Question: I am creating choropleth maps of county level data with ggplot2. I want to highlight multiple-county regions. It is simple enough to overlay a path or polygon of a subset of the county map data, but this leaves "interior" path lines. Is there a way to combine these regions into one group or simply hide the interior lines?
'''
require(ggplot2)
require(maps)
require(maptools)
va <- map_data("county", region="virginia")
ggplot(va, aes(long, lat)) + coord_map() +
geom_polygon(aes(group=group)) +
geom_path(data=subset(va, subregion %in% c("patrick", "henry", "franklin",
"pittsylvania")), aes(group=group), size=1, color="white")
'''
<URL>
EDIT: The above example isn't exactly what I want to do. The code below is more representative of the actual project. The actual maps will be even more detailed than this since they use census tract level data and have geocoded points on top.
'''
va <- map_data("county", region="virginia")
cty <- data.frame(subregion=unique(va$subregion))
cty$stat <- sample.int(nrow(cty))
va <- merge(va, cty, by="subregion")
p <- ggplot(va, aes(long, lat)) + coord_map() +
geom_polygon(aes(group=group, fill=stat), color="grey") +
geom_path(data=subset(va, subregion %in% c("patrick", "henry", "franklin",
"pittsylvania")), aes(group=group), size=1, color="white")
'''

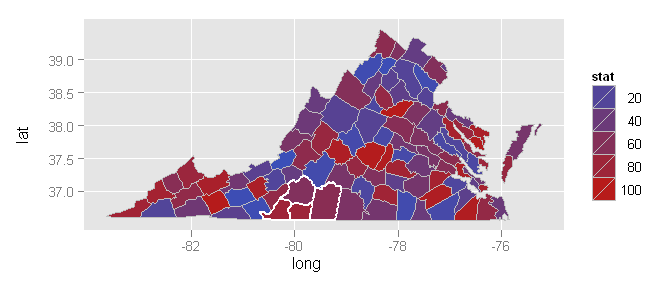
Answer: looking at '?map', you can simply do the following,
'''
boundary <- map("county", regions=c("virginia.patrick", "virginia.henry", "virginia.franklin", "virginia.pittsylvania"), boundary=TRUE, interior=FALSE)
'''
now, for some reason neither 'map_data' nor 'ggplot2:::fortify.map' seem to be happy with this, but it wouldn't be hard to extract the relevant part of 'fortify.map' and get it in a format that pleases coord_map. If you do, I'd suggest that you file a bug report as it seems that ggplot2 should support those options of 'map'.